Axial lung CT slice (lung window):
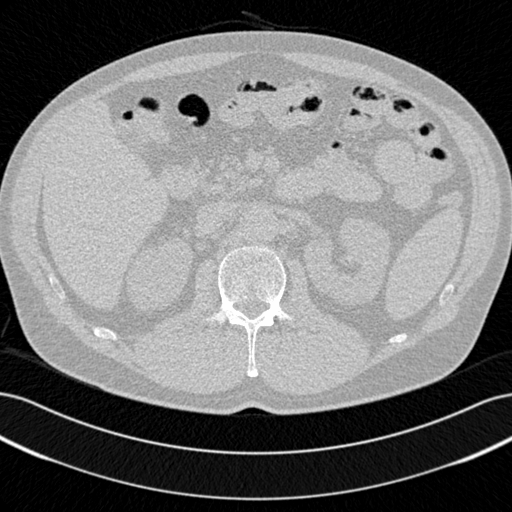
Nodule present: no